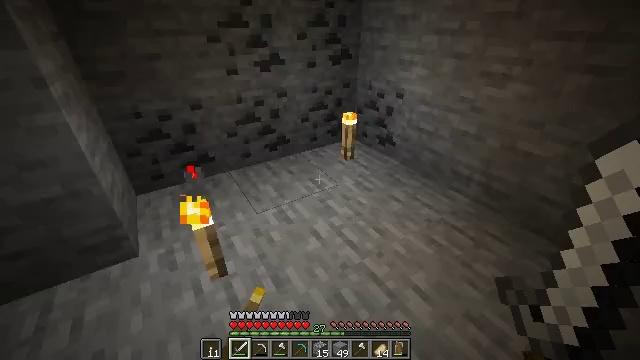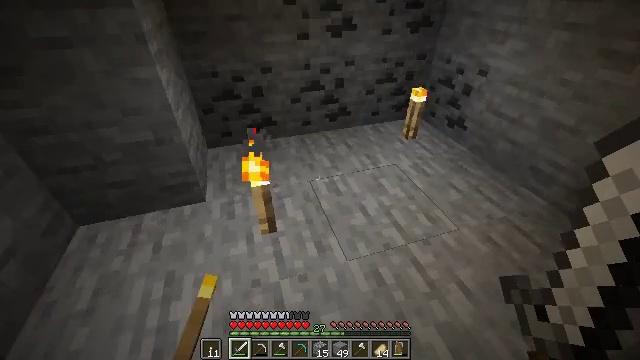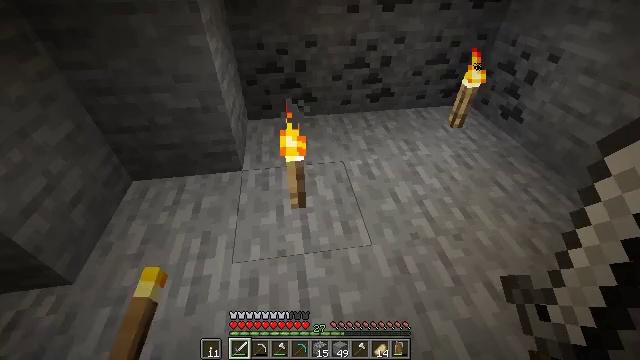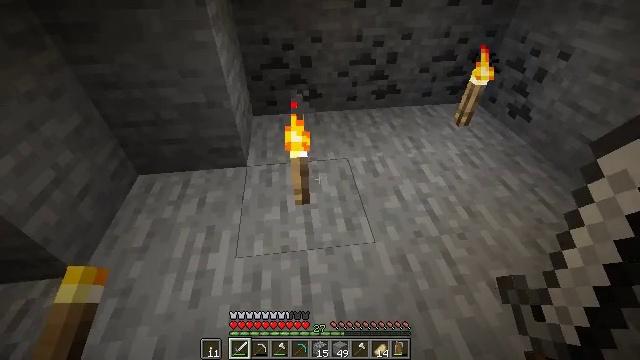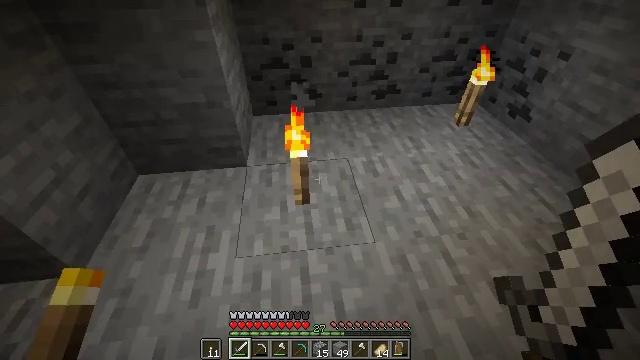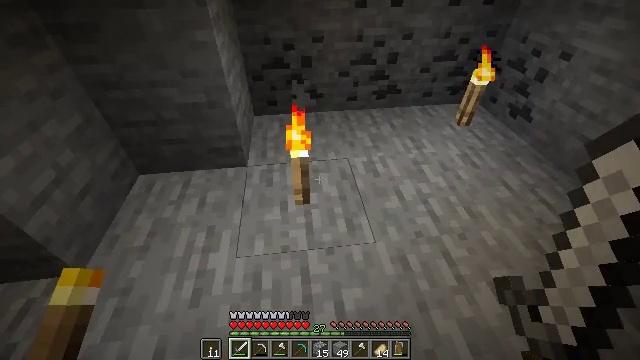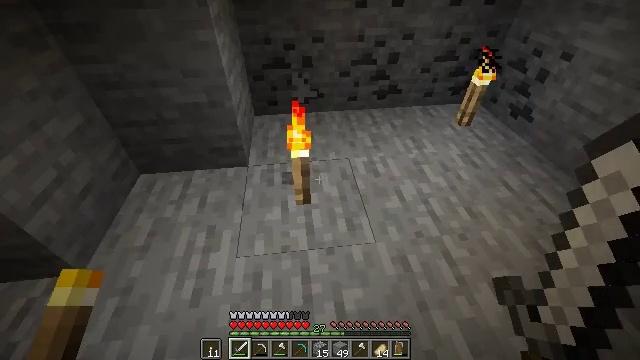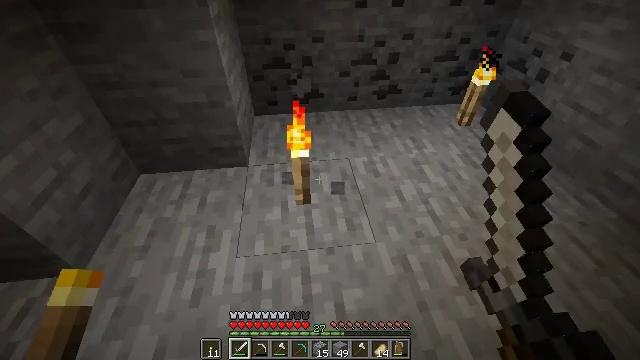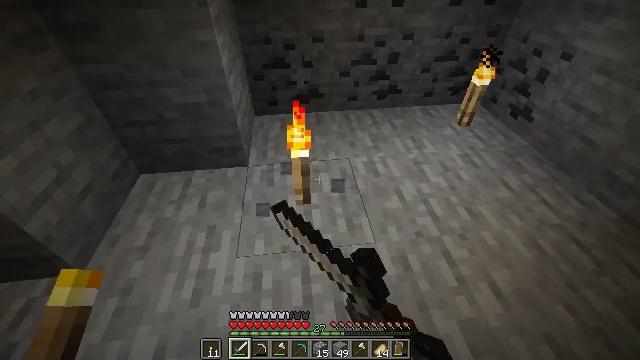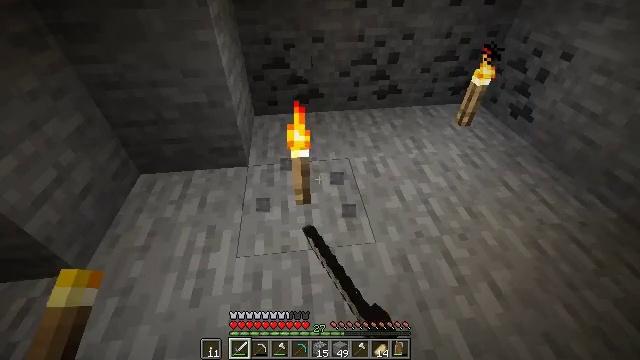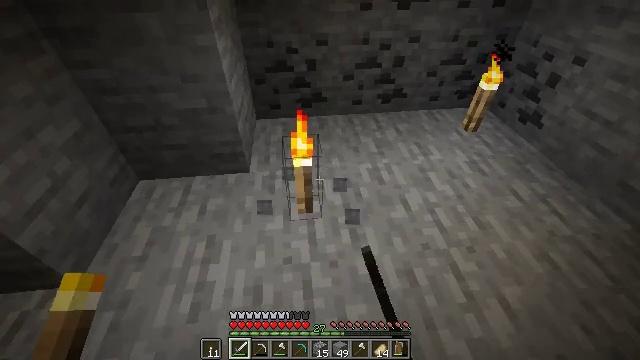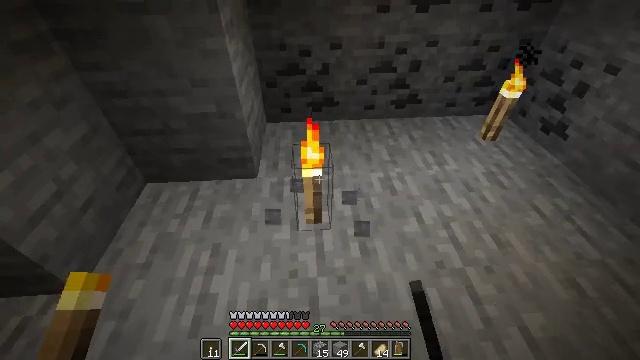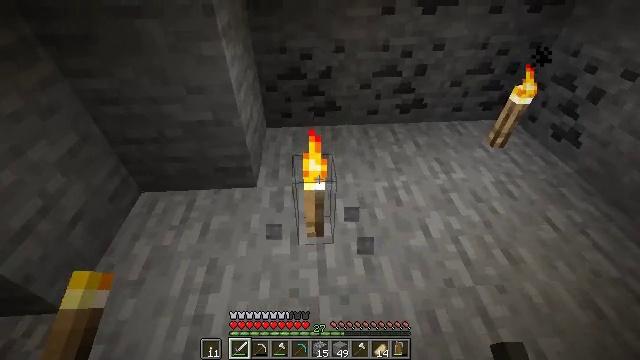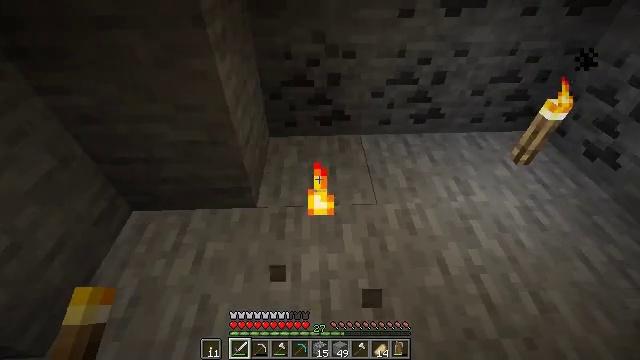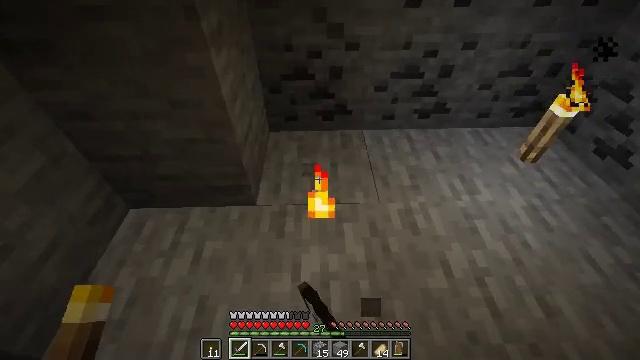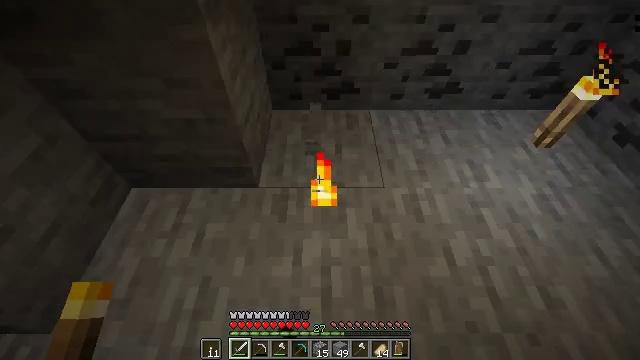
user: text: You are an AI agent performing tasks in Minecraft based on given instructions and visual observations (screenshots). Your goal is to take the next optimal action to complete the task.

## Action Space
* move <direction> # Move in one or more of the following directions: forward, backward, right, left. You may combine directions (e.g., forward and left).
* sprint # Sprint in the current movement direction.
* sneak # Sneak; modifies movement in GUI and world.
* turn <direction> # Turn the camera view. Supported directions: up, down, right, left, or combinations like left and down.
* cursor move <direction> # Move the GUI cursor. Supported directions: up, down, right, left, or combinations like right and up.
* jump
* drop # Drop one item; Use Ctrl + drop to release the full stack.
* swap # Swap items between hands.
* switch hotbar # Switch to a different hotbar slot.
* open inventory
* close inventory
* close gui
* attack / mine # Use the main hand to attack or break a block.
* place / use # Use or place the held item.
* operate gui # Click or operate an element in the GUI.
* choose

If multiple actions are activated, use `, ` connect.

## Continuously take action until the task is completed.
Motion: motion action
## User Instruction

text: Mine the torch on the wall.
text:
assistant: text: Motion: turn left and down
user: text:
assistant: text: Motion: turn left and down
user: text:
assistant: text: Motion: turn left
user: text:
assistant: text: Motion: no_op
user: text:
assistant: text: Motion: no_op
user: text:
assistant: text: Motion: attack / mine
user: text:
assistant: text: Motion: attack / mine
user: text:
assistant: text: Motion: attack / mine
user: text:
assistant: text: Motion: attack / mine
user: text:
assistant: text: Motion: move forward
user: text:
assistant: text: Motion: move forward, turn left
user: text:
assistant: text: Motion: move forward
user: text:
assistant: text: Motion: move forward, turn left and down, attack / mine
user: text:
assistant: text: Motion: turn down, attack / mine
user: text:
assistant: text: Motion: turn left and down, attack / mine
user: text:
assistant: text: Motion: turn left and down, attack / mine
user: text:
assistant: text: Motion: turn down
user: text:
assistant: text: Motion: no_op